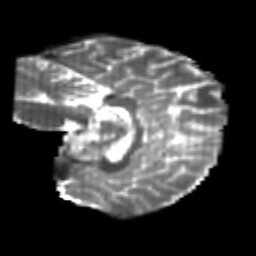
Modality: T2w
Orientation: sagittal
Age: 24
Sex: female
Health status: healthy
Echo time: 0.074 s